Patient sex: M
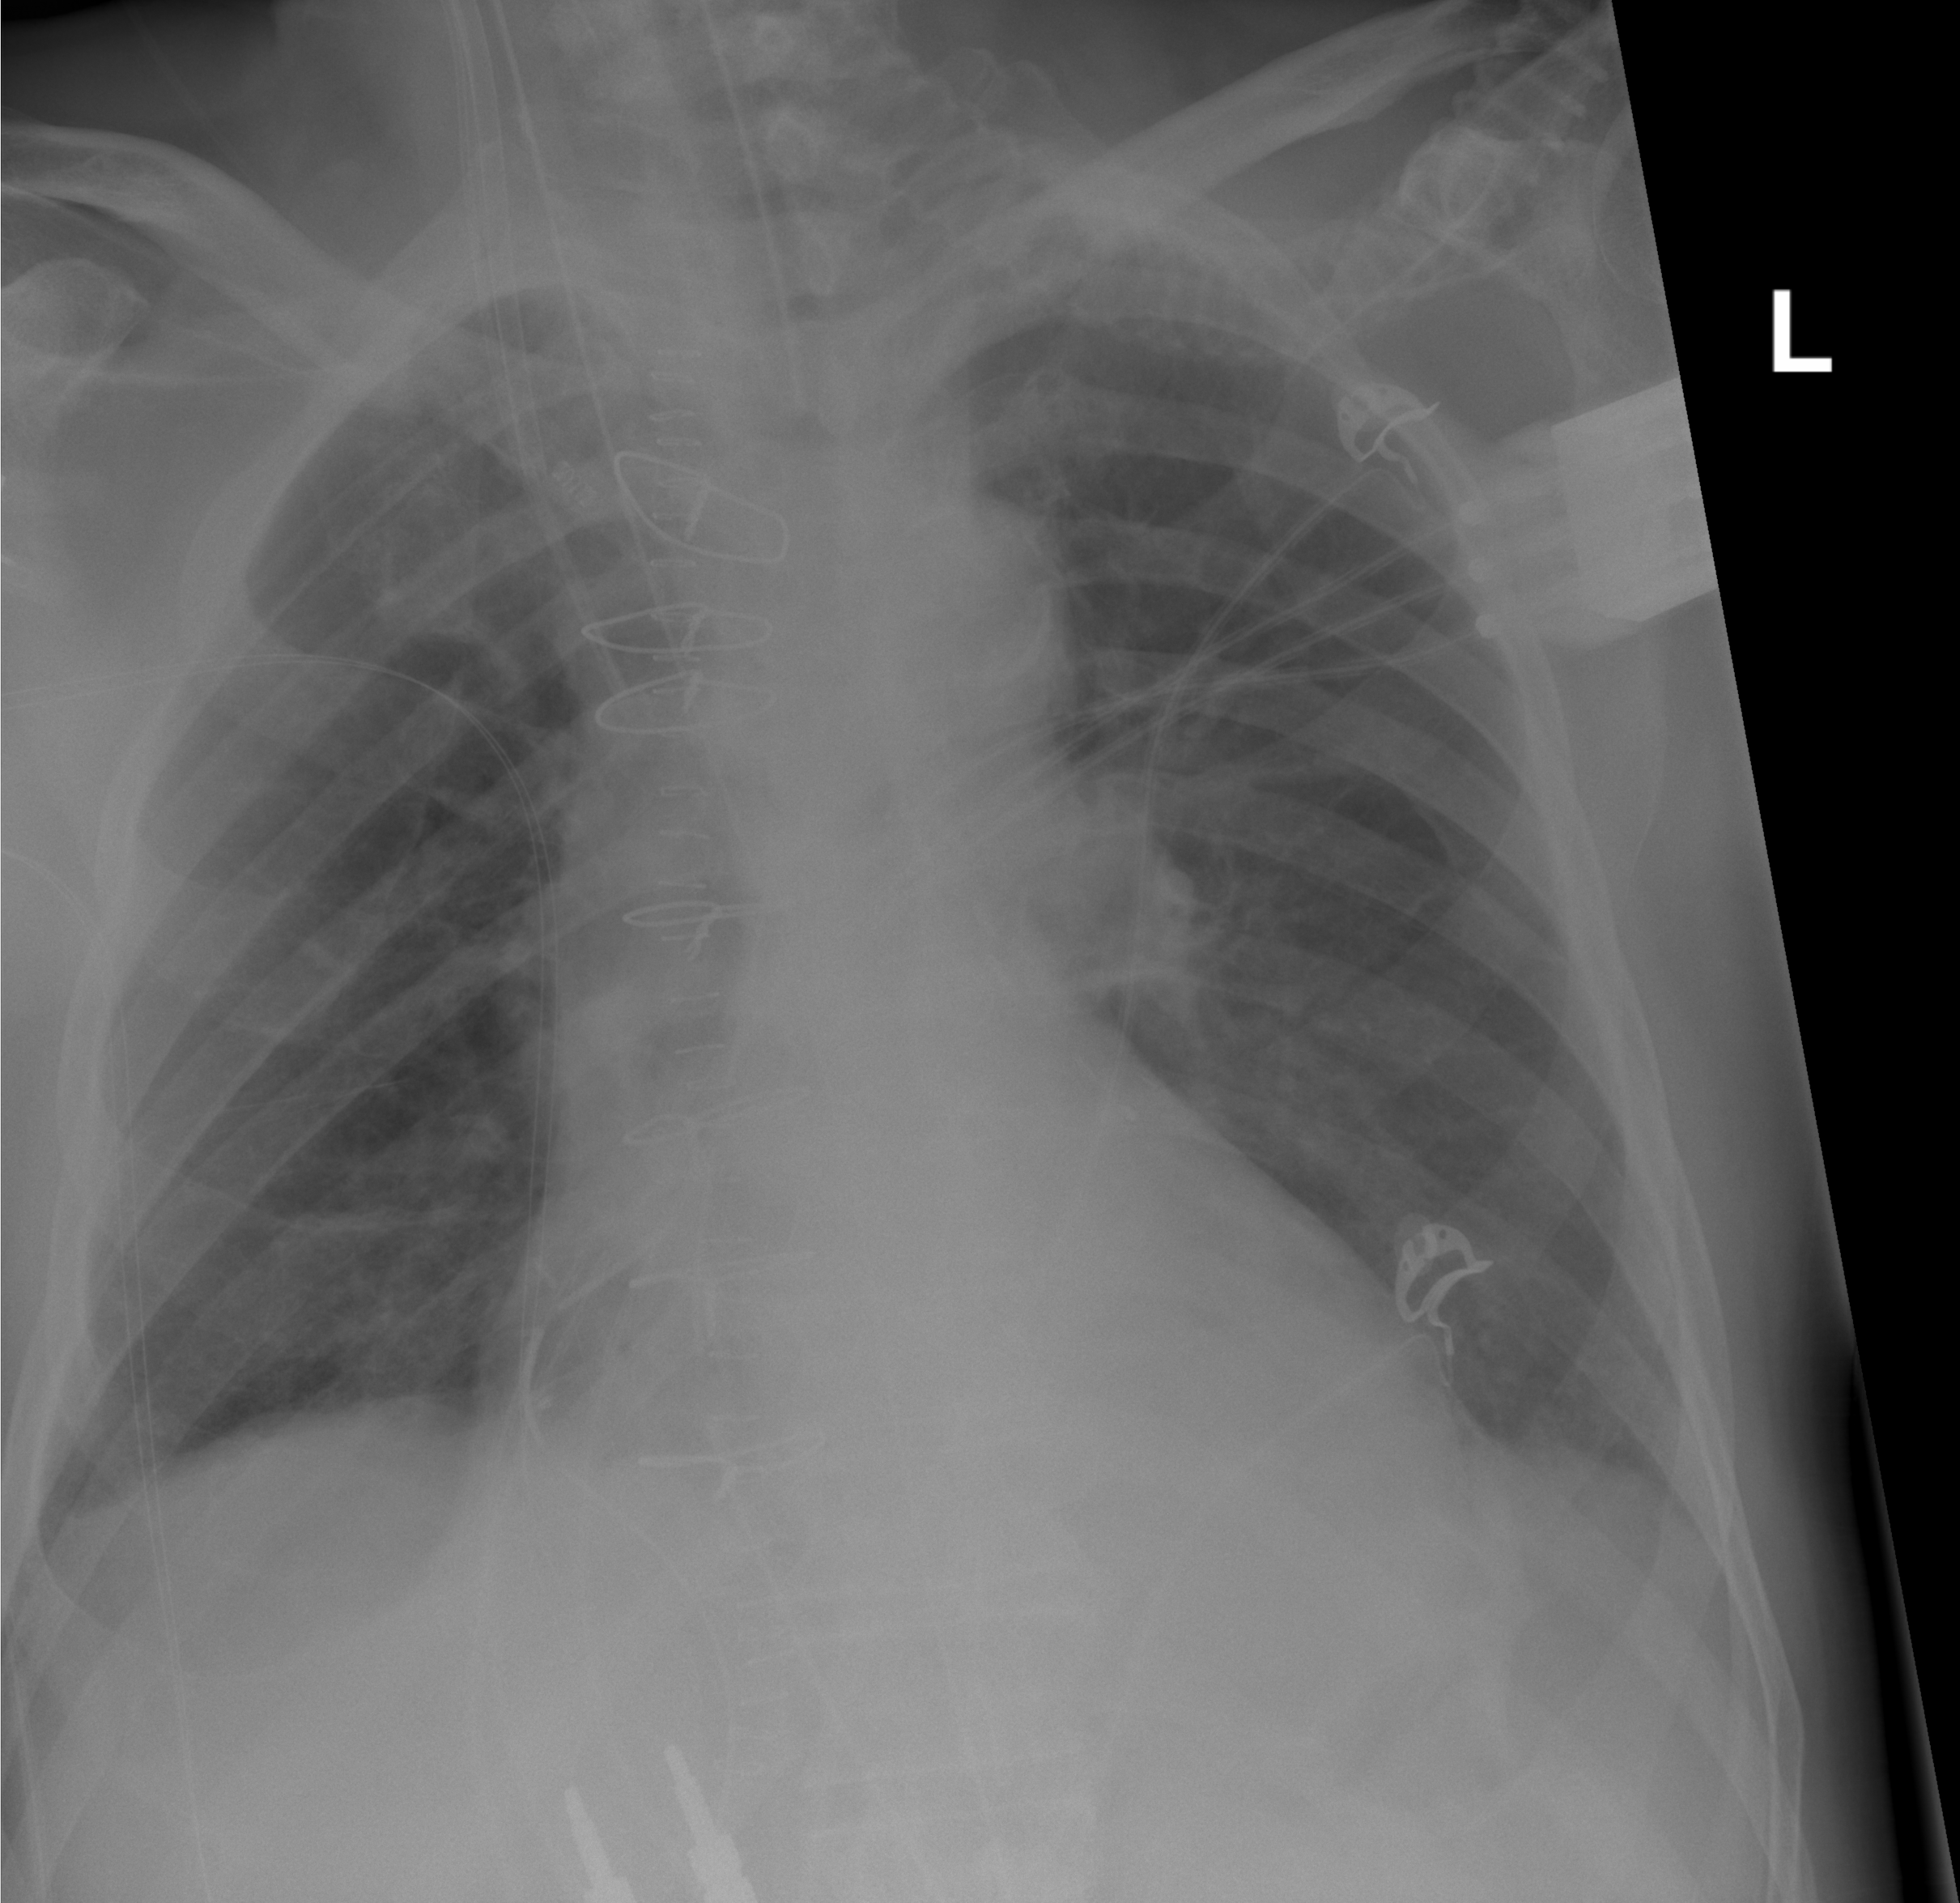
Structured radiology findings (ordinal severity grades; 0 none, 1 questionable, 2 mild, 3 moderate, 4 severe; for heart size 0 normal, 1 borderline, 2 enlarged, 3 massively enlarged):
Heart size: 2
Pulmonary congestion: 2
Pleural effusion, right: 0
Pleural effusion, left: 0
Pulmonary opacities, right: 0
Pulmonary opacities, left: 0
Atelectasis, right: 0
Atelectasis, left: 0